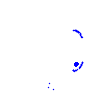
Particle: electron